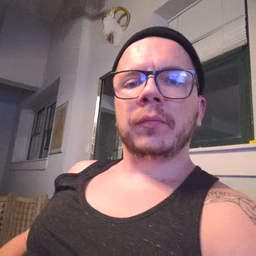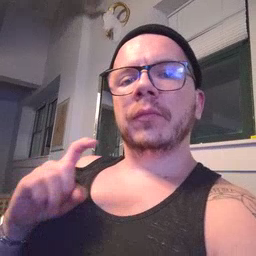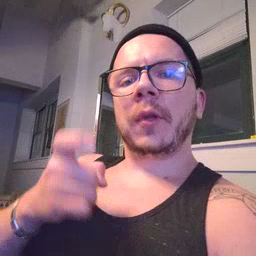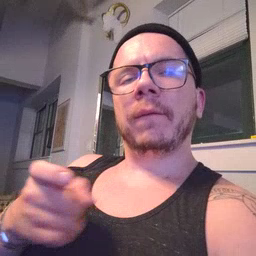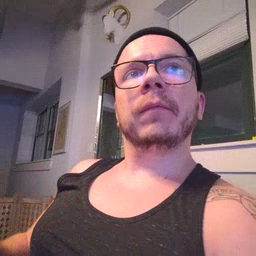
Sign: give